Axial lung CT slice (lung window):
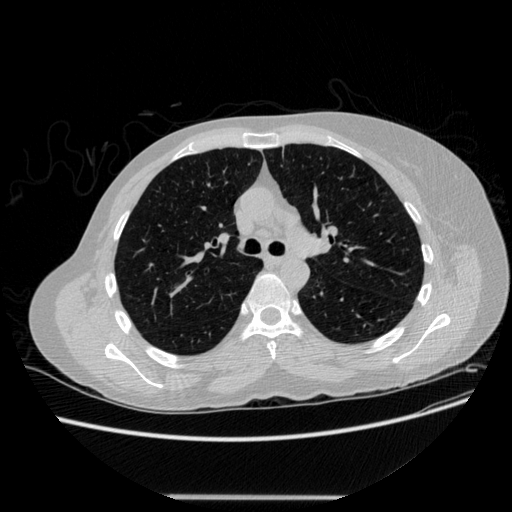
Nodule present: no